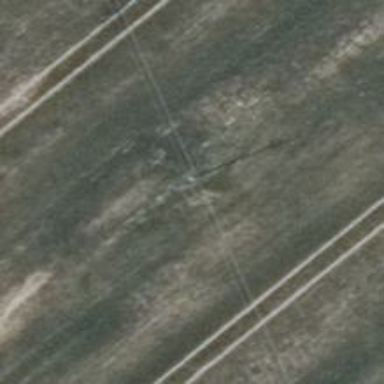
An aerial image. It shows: Minor power line.